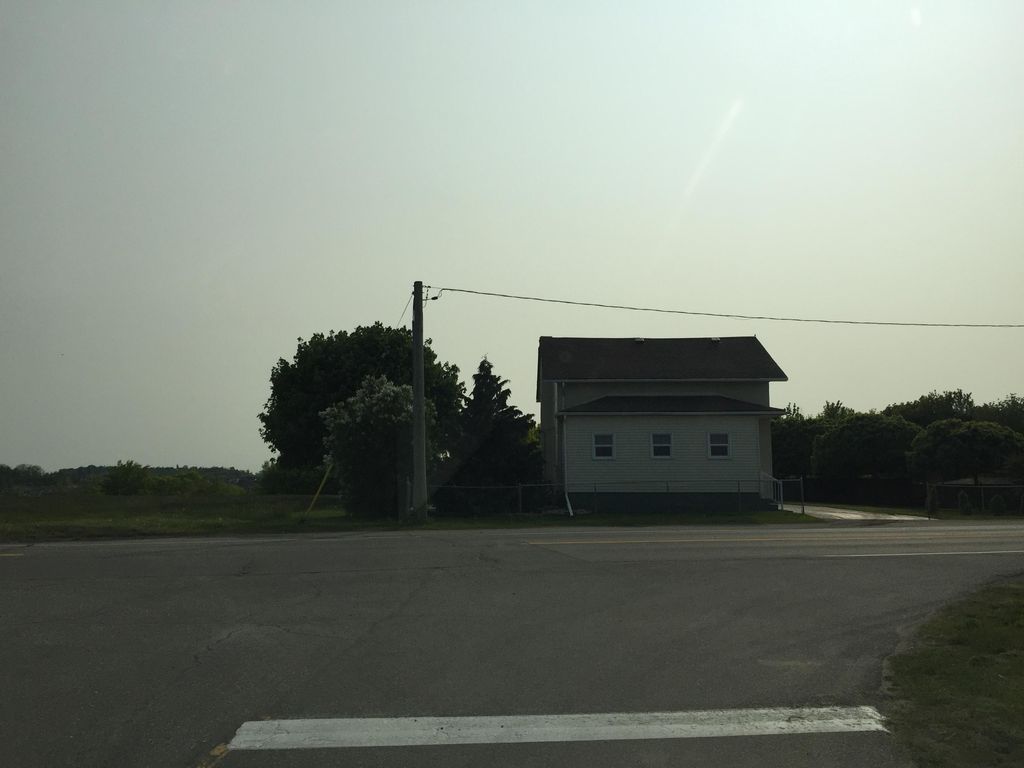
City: kitchener-waterloo